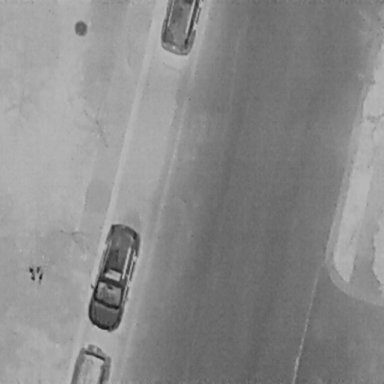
There are two People in the infrared image.